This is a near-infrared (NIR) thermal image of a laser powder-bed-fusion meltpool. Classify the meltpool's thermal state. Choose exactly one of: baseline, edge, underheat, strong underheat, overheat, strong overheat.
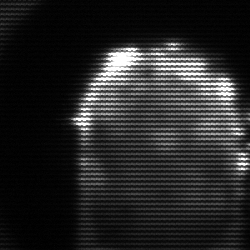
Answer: baseline